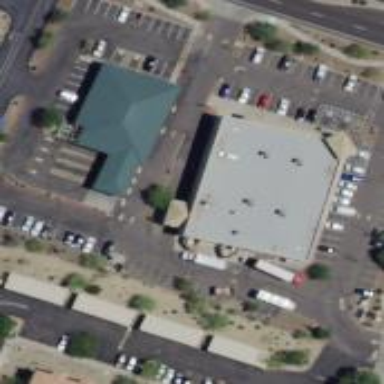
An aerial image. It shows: Pharmacy providing healthcare services.